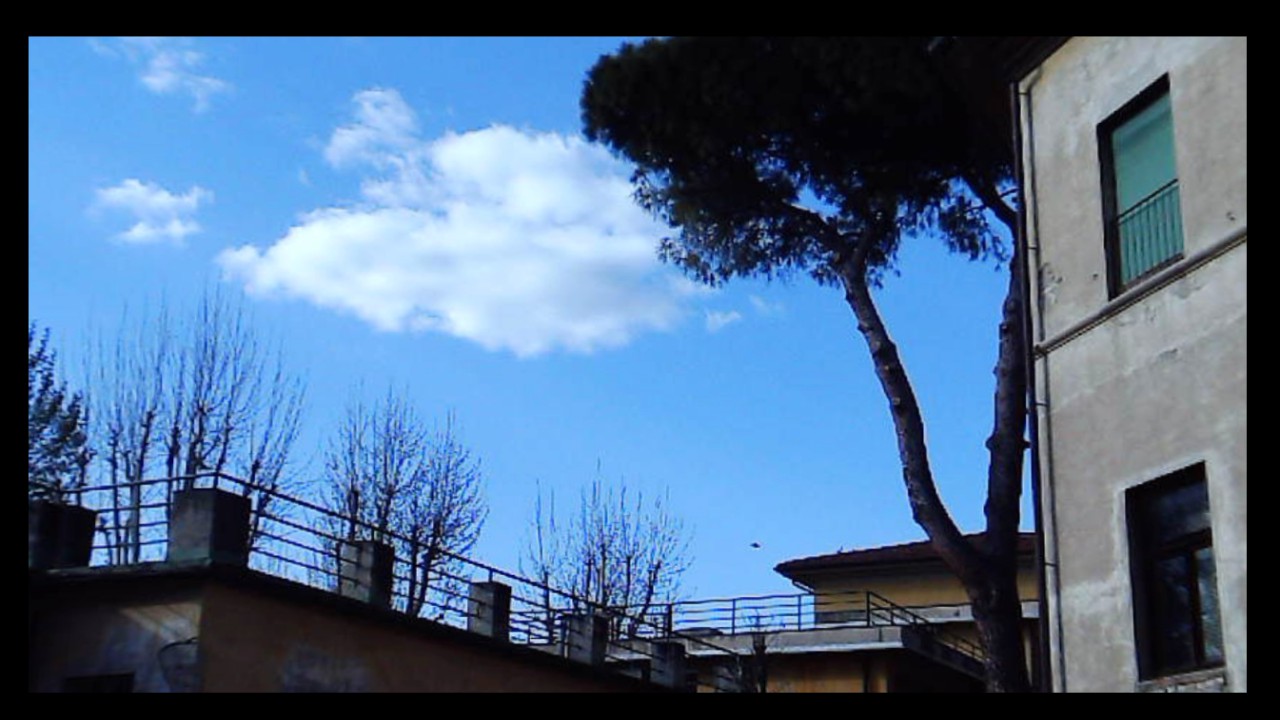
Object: Betafpv air75